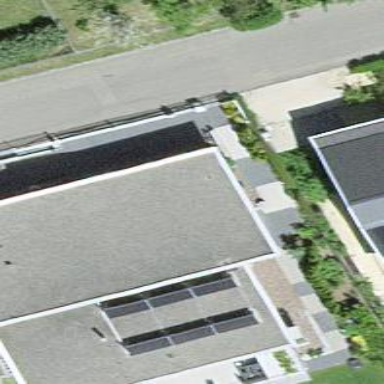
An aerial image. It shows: Simple and straightforward house.